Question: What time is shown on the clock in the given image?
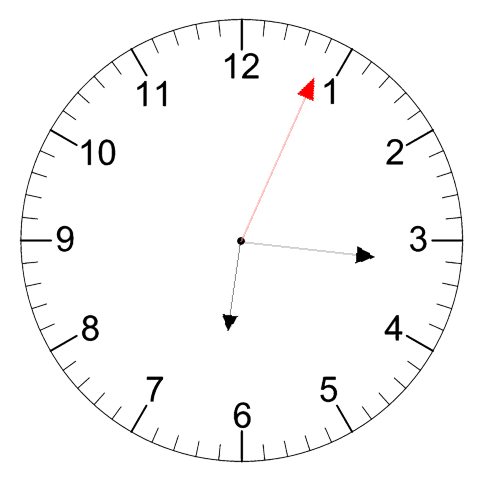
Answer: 06:16:04